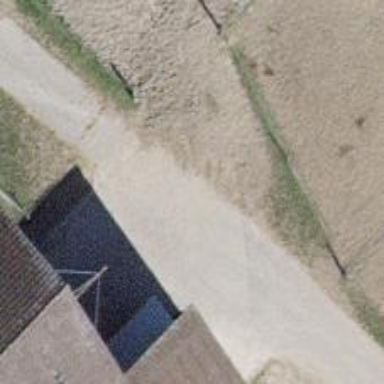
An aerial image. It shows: Track with fine gravel surface. The track has grade2 tracktype.